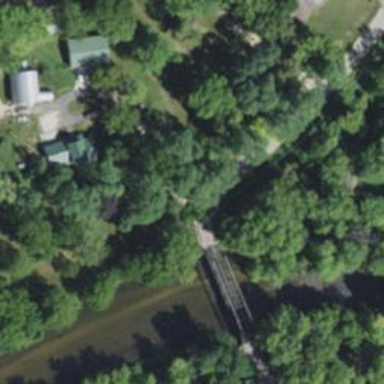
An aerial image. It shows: Residential road with bridge.